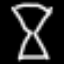
Label: hourglass